Question: This question is probably asked thousand times, but no answer helped me. I added a XML file to my project and wanted it to be copied into the output directory when I debug/build the project. So I set "Copy to ouput directory" to "Copy always", but Visual Studio/Compiler doesn't copy the file into the output directory.

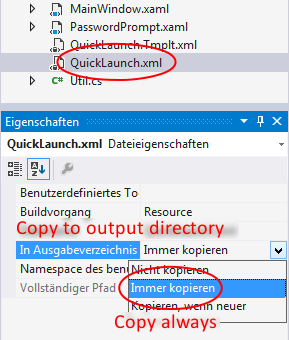
Answer: You need to change the Build Action (Buildvorgang) to Content or None